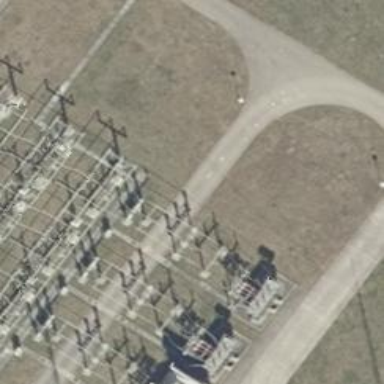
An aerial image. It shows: Power line with 3 cables. It is situated in bay.